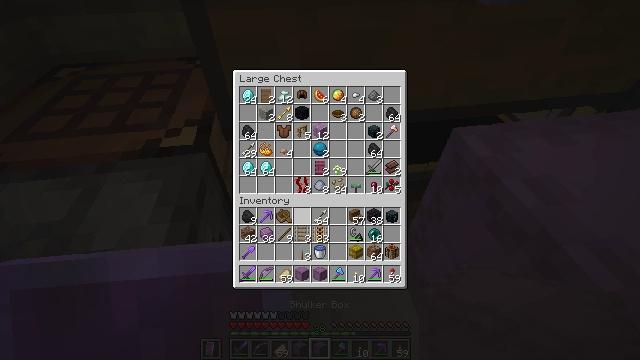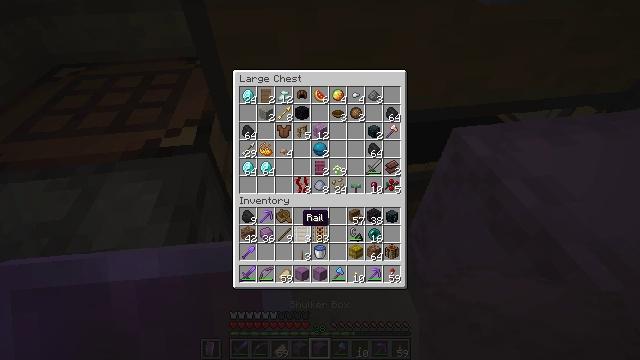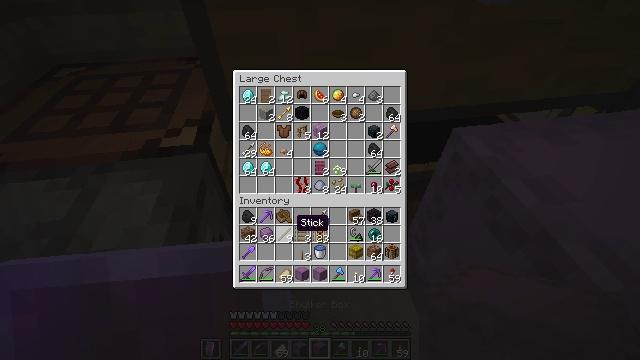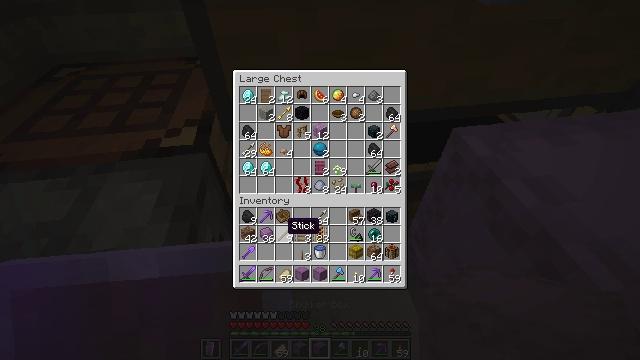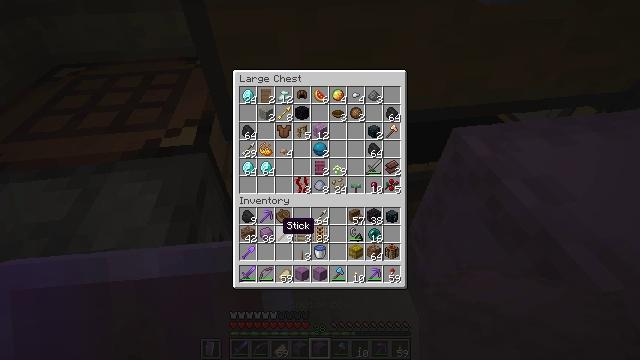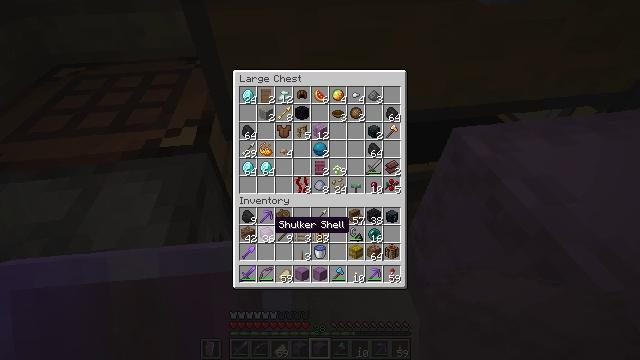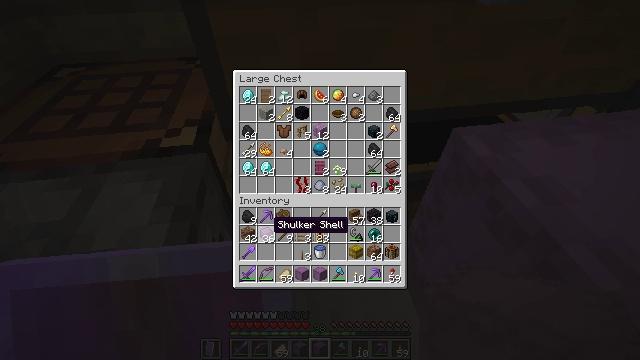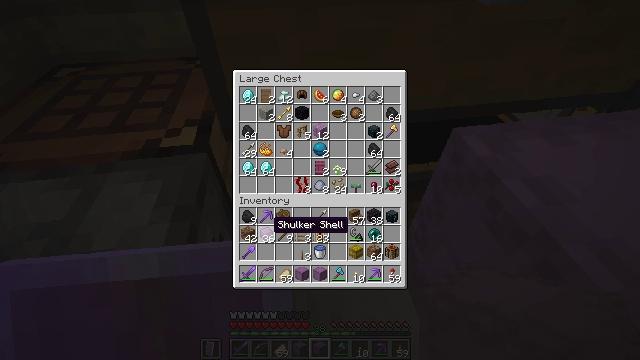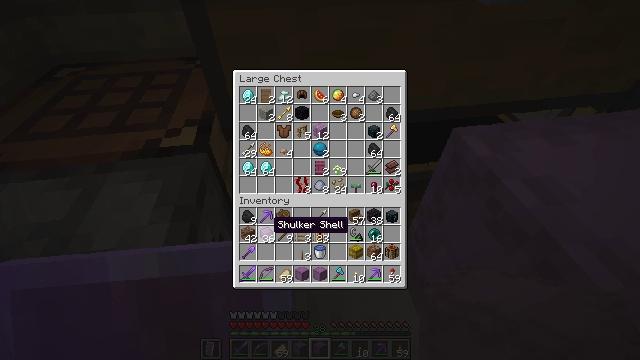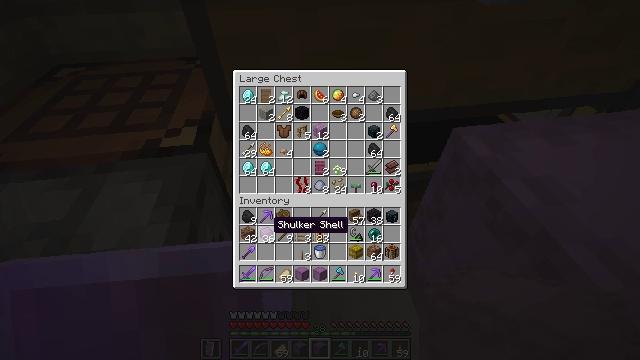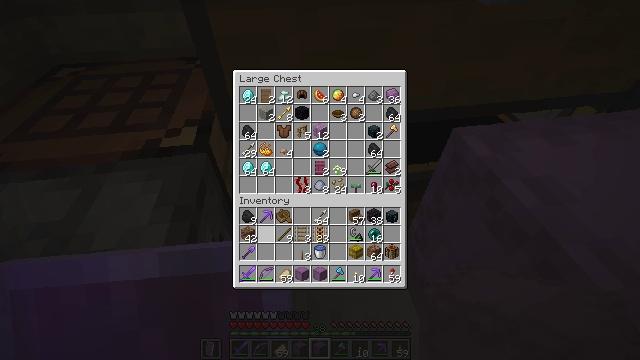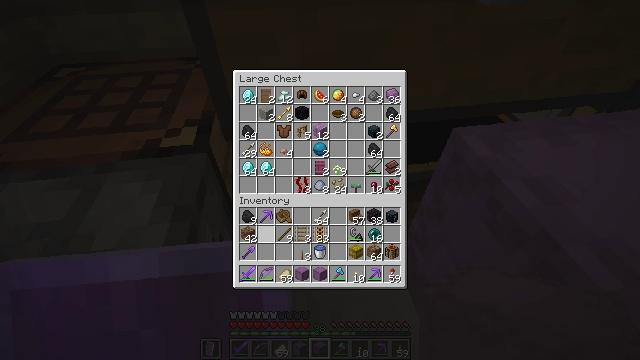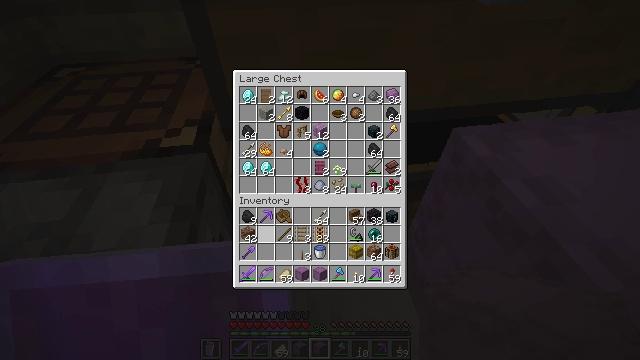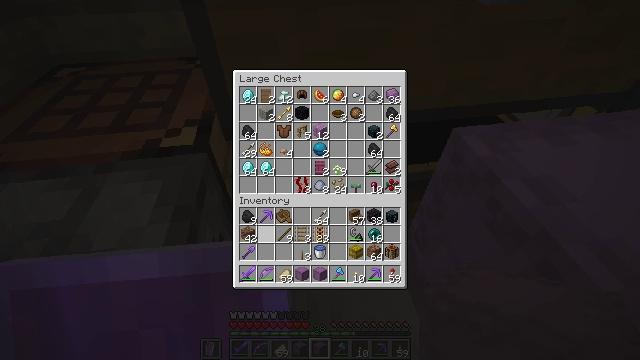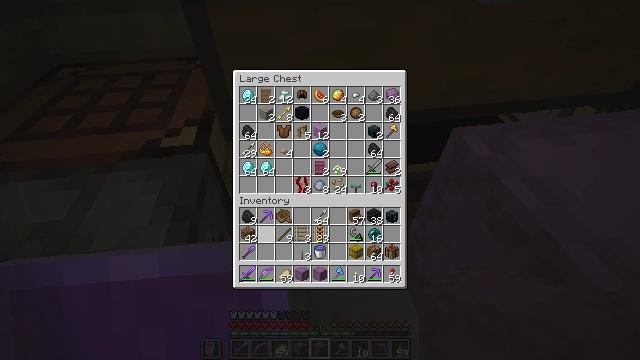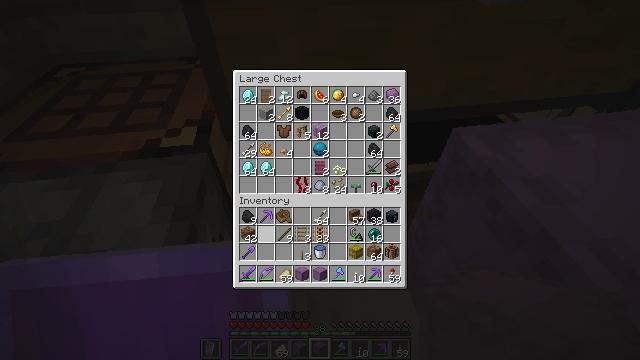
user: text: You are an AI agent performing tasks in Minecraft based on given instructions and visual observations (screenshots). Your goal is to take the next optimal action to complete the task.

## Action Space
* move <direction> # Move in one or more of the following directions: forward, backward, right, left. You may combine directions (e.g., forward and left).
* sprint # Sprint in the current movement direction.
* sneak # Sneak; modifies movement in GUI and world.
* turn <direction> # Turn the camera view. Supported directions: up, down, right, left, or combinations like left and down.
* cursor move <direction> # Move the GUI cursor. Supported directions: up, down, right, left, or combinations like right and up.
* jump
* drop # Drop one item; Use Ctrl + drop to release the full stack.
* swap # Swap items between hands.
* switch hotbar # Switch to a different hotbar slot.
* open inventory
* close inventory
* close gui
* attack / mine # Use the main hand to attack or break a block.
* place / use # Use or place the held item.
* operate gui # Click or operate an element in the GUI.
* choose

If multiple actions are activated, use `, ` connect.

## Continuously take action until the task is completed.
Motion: motion action
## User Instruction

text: craft item lime shulker box
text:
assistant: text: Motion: no_op
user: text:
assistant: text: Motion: sneak
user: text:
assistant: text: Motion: sneak, turn left
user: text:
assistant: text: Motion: sneak
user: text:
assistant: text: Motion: sneak, turn left
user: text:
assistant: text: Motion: sneak
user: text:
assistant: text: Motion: sneak
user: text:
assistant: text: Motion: sneak
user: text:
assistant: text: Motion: sneak
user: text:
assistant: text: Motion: sneak, attack / mine
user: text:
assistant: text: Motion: sneak, attack / mine
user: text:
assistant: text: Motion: sneak, attack / mine
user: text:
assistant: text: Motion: sneak, attack / mine
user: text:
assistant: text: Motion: sneak
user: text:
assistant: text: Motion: sneak
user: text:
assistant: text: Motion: sneak
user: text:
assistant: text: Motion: sneak
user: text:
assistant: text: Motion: no_op
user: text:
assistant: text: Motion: no_op
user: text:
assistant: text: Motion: no_op
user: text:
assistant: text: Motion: no_op
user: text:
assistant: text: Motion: no_op
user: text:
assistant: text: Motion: no_op
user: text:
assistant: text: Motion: no_op
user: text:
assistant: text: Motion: no_op
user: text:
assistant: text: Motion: no_op
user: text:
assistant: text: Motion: no_op
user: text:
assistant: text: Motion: no_op
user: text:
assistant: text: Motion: no_op
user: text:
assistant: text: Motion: no_op